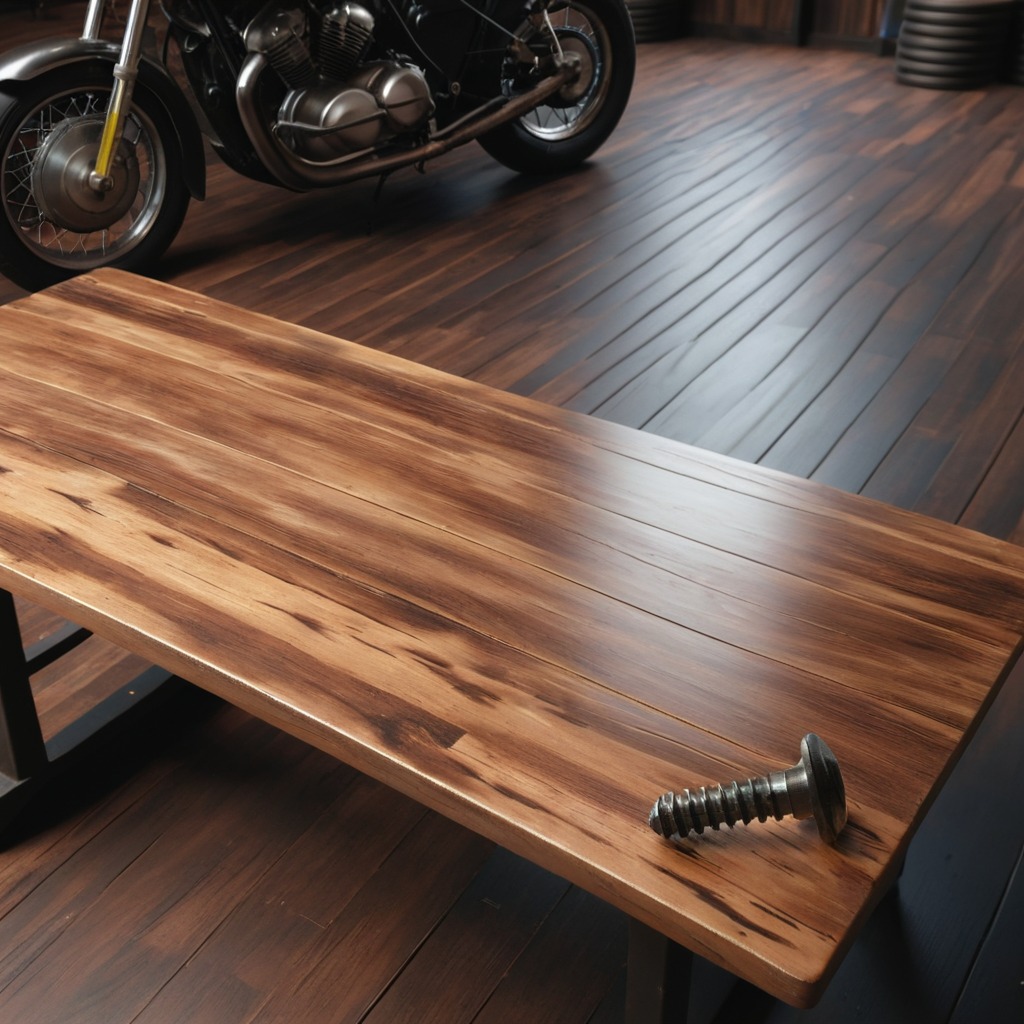
A metal screw is lying on an oil-spilled wooden table in a vintage motorcycle garage.